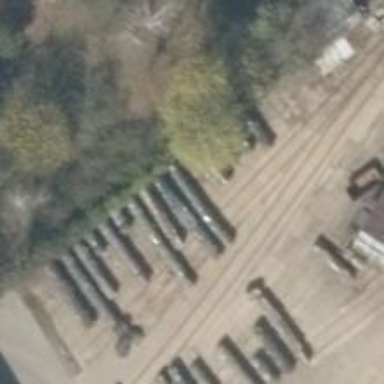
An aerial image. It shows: Unused railway yard.